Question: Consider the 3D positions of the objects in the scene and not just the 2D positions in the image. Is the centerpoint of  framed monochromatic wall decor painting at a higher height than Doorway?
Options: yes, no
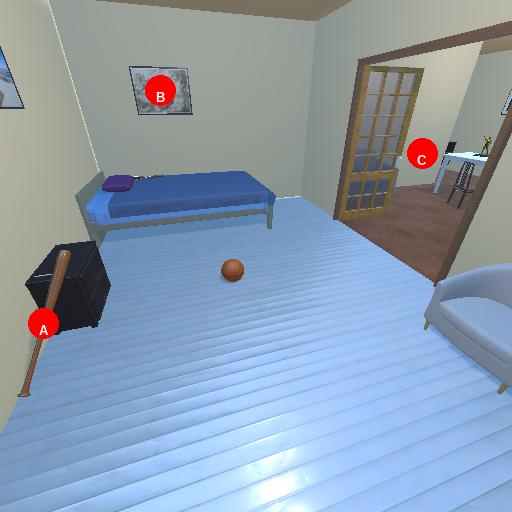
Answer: yes